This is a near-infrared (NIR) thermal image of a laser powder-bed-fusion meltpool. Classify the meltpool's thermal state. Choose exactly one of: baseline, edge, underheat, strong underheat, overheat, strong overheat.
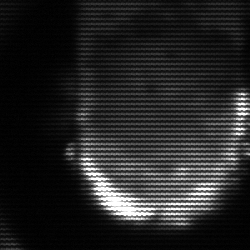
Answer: baseline